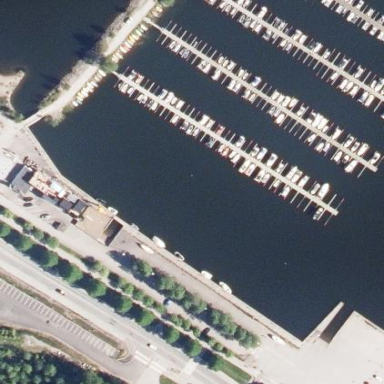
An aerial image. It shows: Man-made pier.